Question: What is the measurement shown in the image?
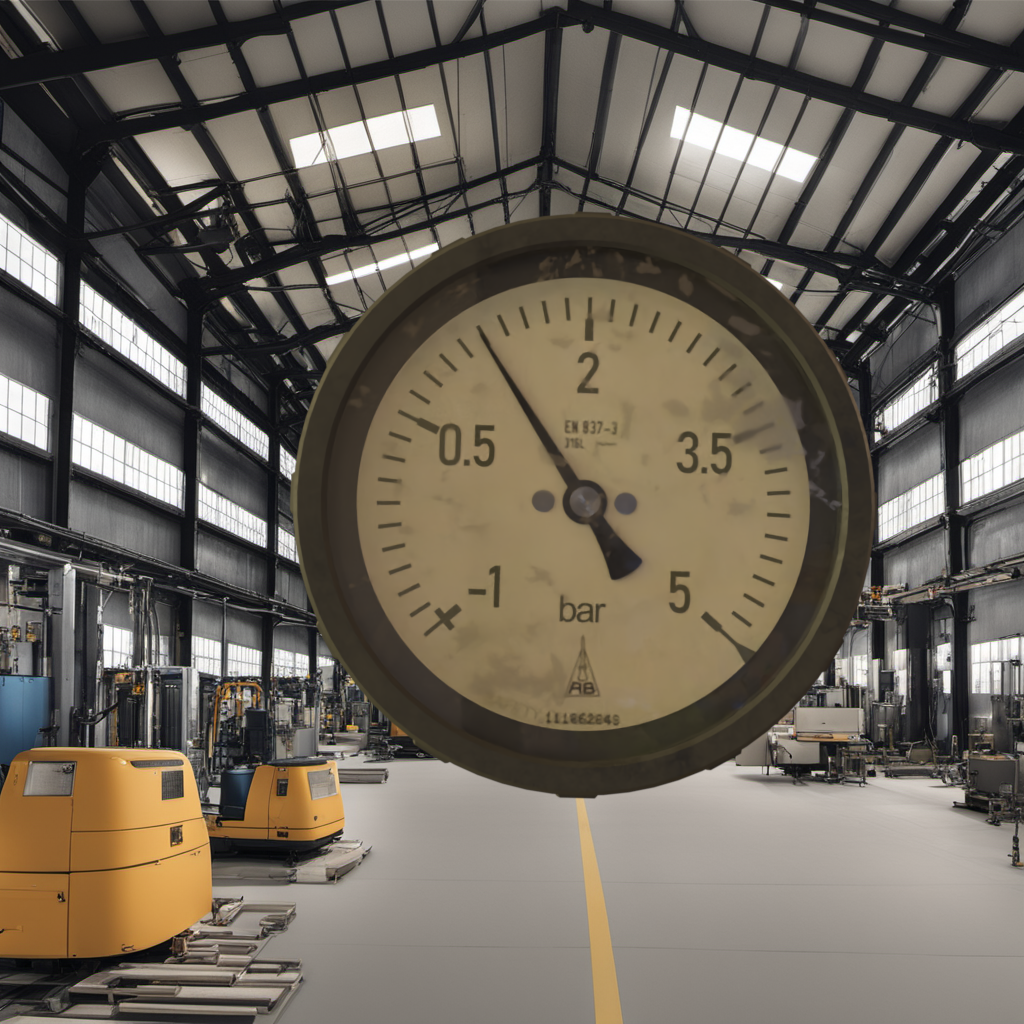
Answer: The result is 1.23
Question: What is the range of this measurement?
Answer: The range is from -1 to 5
Question: What is the minimum and maximum value range of the measurement in the image?
Answer: The minimum value is -1 and the maximum value is 5